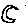
Label: moon